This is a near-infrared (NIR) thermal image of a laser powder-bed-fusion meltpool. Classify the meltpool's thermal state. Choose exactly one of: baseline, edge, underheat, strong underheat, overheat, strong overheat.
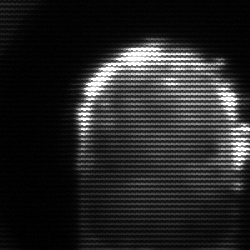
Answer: baseline